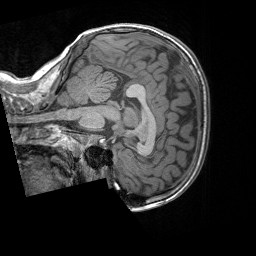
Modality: T1w
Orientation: sagittal
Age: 8
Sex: male
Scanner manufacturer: siemens
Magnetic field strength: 3 T
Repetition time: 1.65 s
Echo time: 0.00203 s